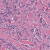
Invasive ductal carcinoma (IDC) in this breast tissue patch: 1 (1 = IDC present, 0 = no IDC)